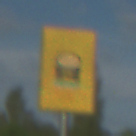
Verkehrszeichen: FahrzeugeMitWassergefaehrdenderLadungOhnePfeilsymbol
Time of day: MorningAfternoon
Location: Outdoor (Suburban)
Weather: PartlyCloudy
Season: NotSpecified
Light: Natural